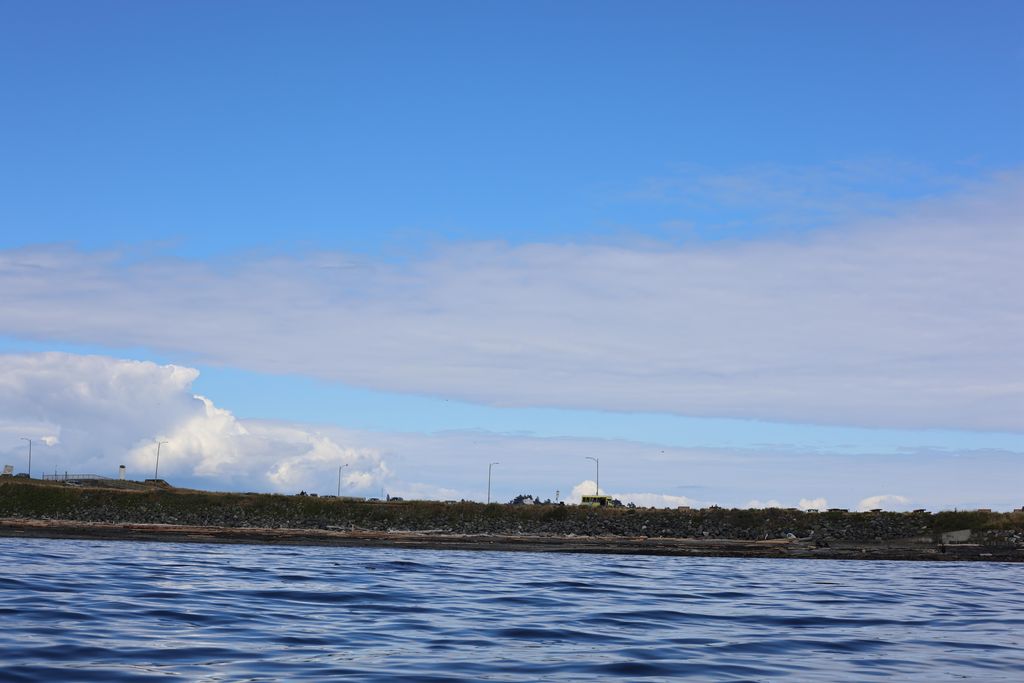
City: victoria